Interaction volume radius: 5 \u00c5
Interaction volume height: 15 \u00c5
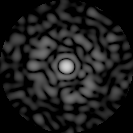
Disorder parameter: 0.8428